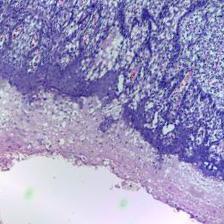
Diagnosis: Normal